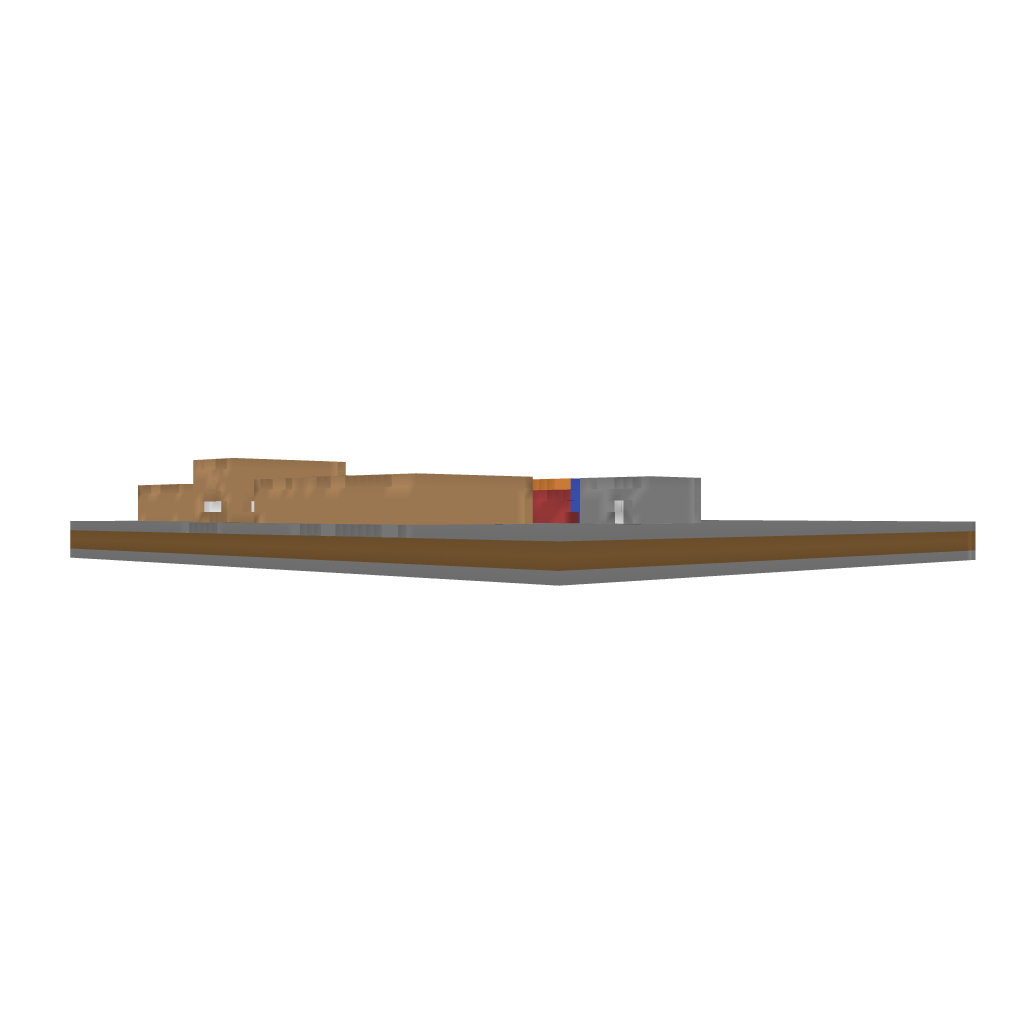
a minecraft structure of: A medium town 4 blocks of earth with houses without roof houses are 4 blocks high